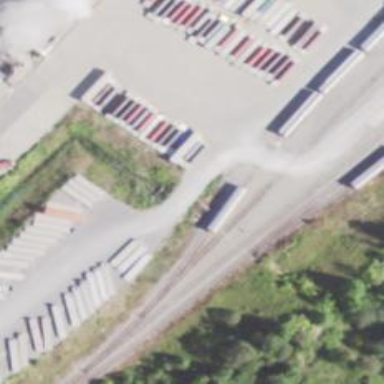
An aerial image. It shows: Railway siding for service.